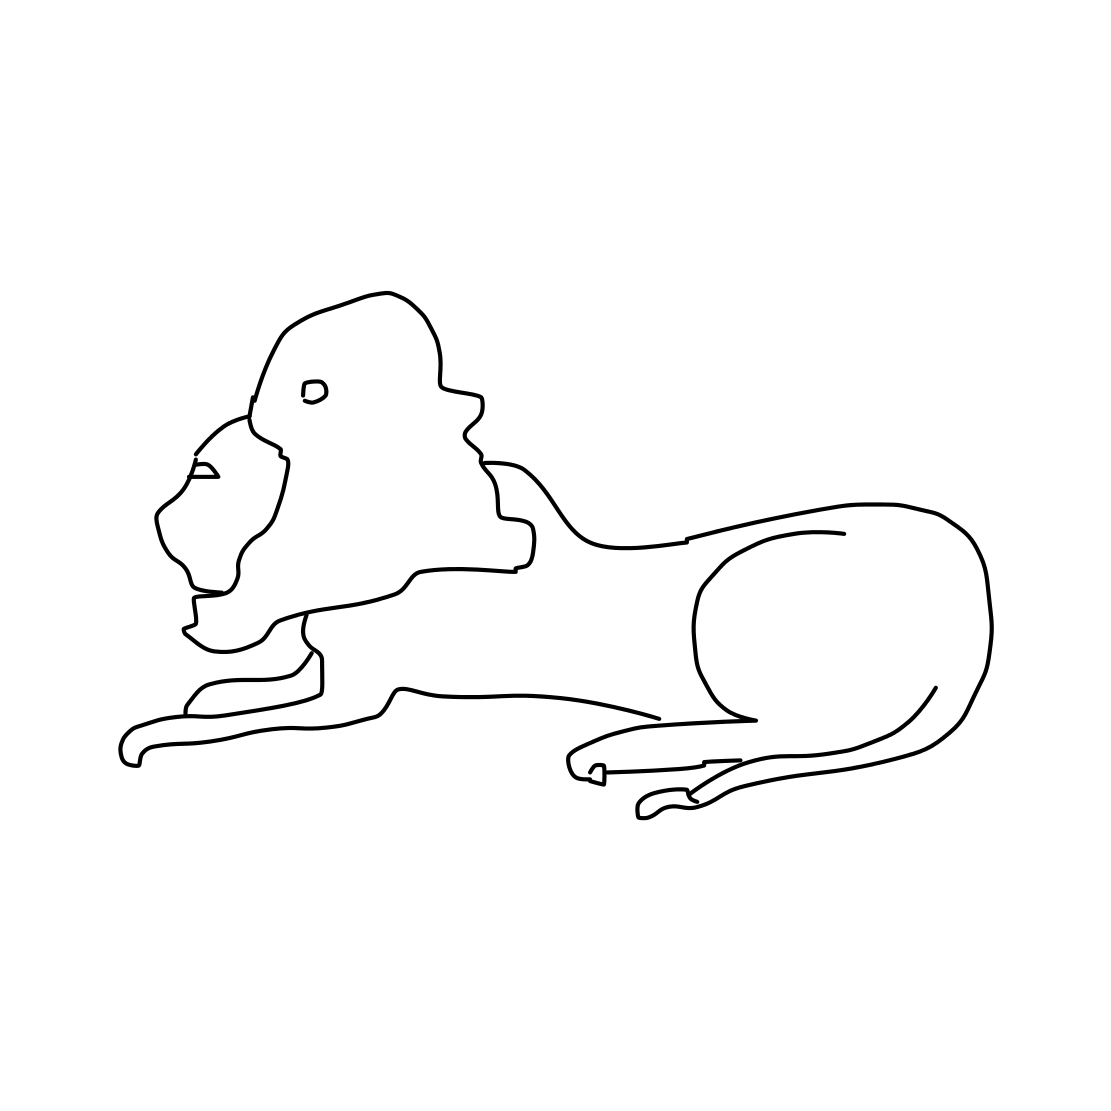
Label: lion